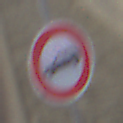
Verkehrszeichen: VerbotPersonenkraftwagen
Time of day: MorningAfternoon
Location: Outdoor (Suburban)
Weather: PartlyCloudy
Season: NotSpecified
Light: Natural